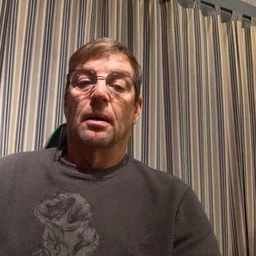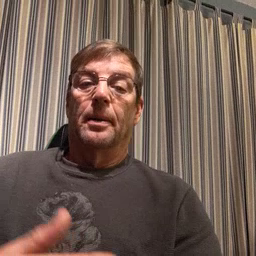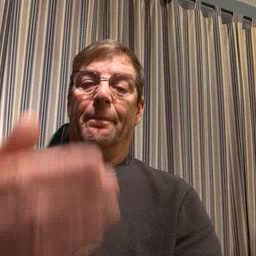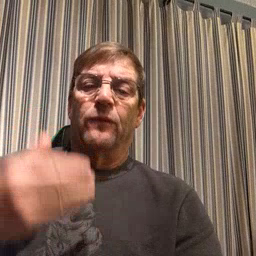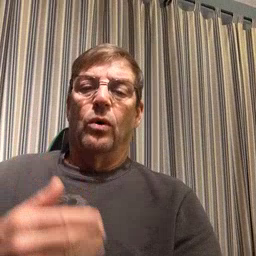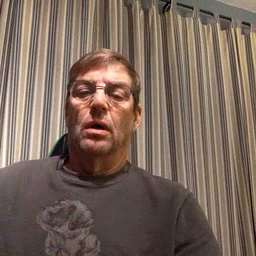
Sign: before